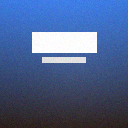
Screen state: on